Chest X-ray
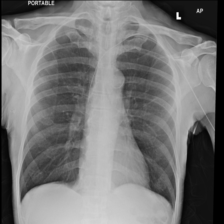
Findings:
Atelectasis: negative
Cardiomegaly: negative
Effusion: negative
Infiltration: negative
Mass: negative
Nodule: negative
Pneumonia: negative
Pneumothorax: negative
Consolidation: negative
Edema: negative
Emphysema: negative
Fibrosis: negative
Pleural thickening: negative
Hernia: negative